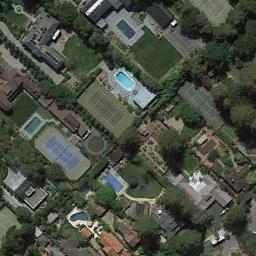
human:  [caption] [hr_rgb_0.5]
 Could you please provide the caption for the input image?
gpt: The tennis court is on the grass next to some buildings and trees .

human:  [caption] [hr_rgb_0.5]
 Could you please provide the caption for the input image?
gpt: Many buildings are beside the tennis courts .

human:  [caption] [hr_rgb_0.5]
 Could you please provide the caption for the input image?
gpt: Tennis court and swimming pool in the middle of a residential area surrounded by trees .

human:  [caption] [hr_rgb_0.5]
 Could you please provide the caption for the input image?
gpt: There are two tennis courts here and cars parked around the court .

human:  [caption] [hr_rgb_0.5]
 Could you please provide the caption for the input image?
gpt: There are many green trees and green lawns and buildings around the tennis court .